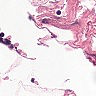
Metastatic tissue present: no